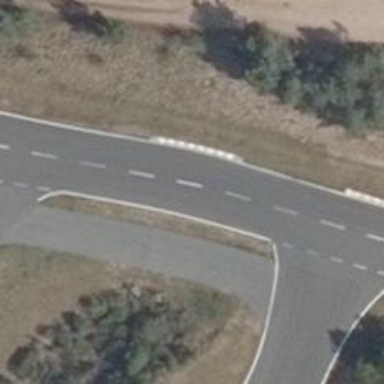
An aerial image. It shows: Raceway road.